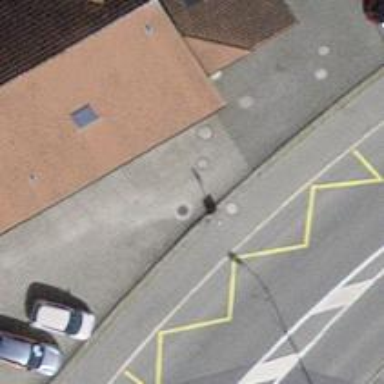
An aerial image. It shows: Sidewalk.